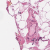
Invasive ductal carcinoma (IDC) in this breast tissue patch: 0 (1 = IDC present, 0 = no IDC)